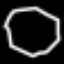
Label: octagon